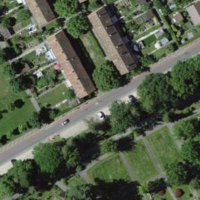
EUNIS habitat code: 53
Species observed at this site:
Picea abies